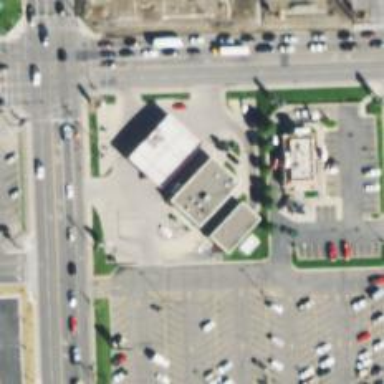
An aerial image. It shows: Convenience shop.